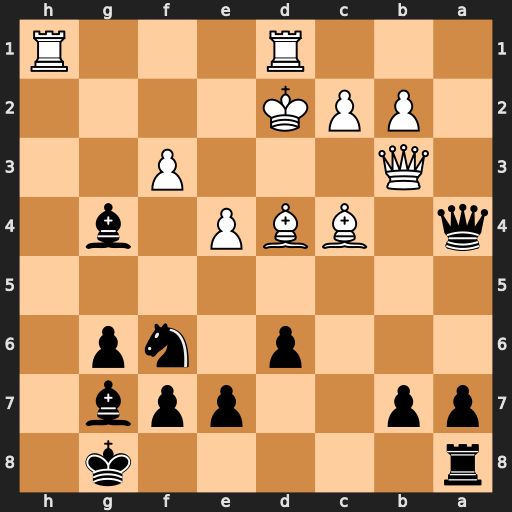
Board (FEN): r5k1/pp2ppb1/3p1np1/8/q1BBP1b1/1Q3P2/1PPK4/3R3R
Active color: b
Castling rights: -
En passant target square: -
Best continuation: Qxb3 Bxb3 Bxf3